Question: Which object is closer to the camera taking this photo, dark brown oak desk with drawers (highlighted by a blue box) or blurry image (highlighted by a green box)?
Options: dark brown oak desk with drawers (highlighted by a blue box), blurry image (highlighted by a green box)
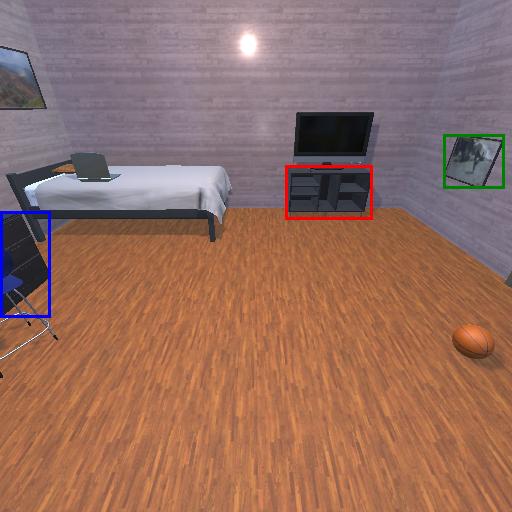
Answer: dark brown oak desk with drawers (highlighted by a blue box)